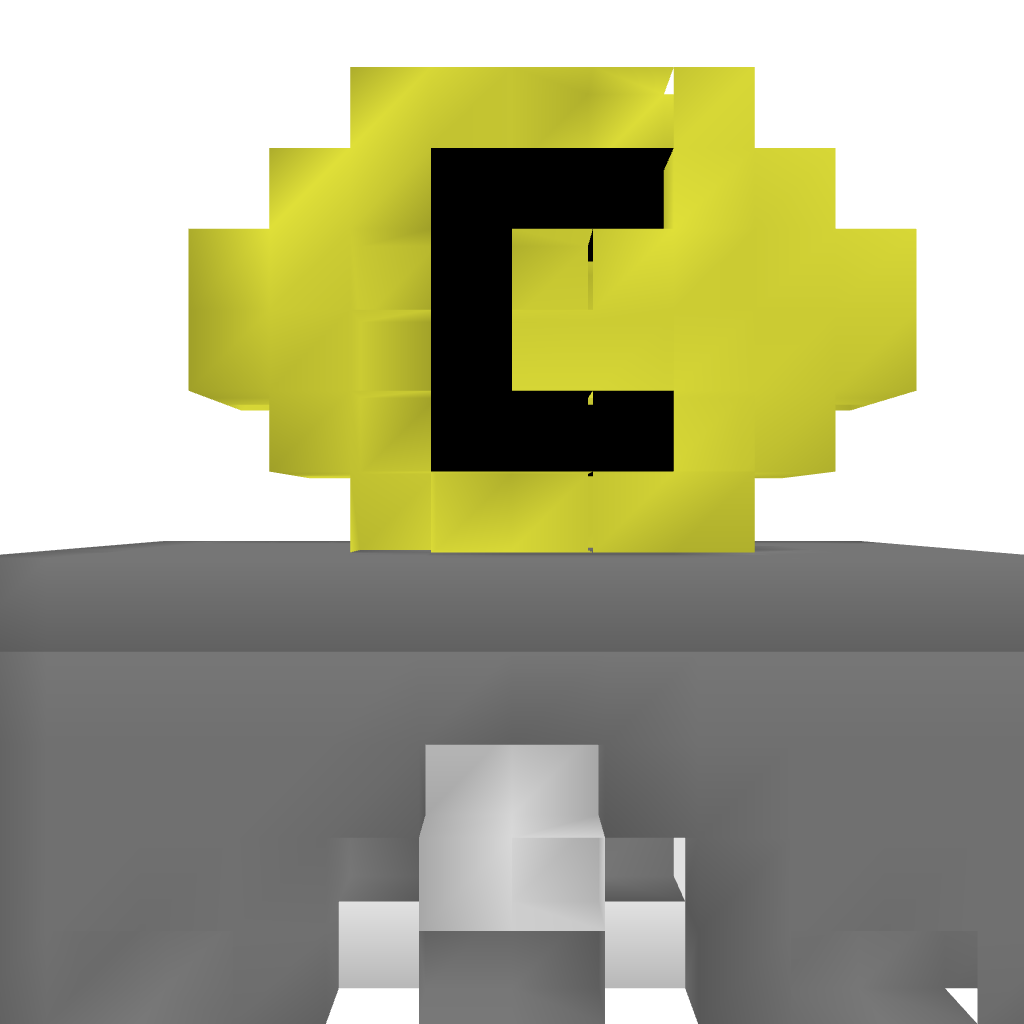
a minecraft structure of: First Server Bank high quality